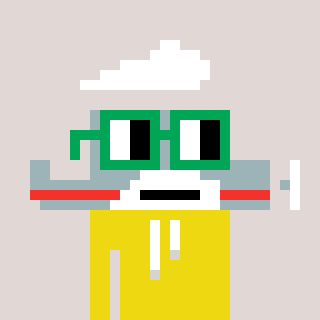
a pixel art character with square green glasses, a plane-shaped head and a yellow-colored body on a warm background